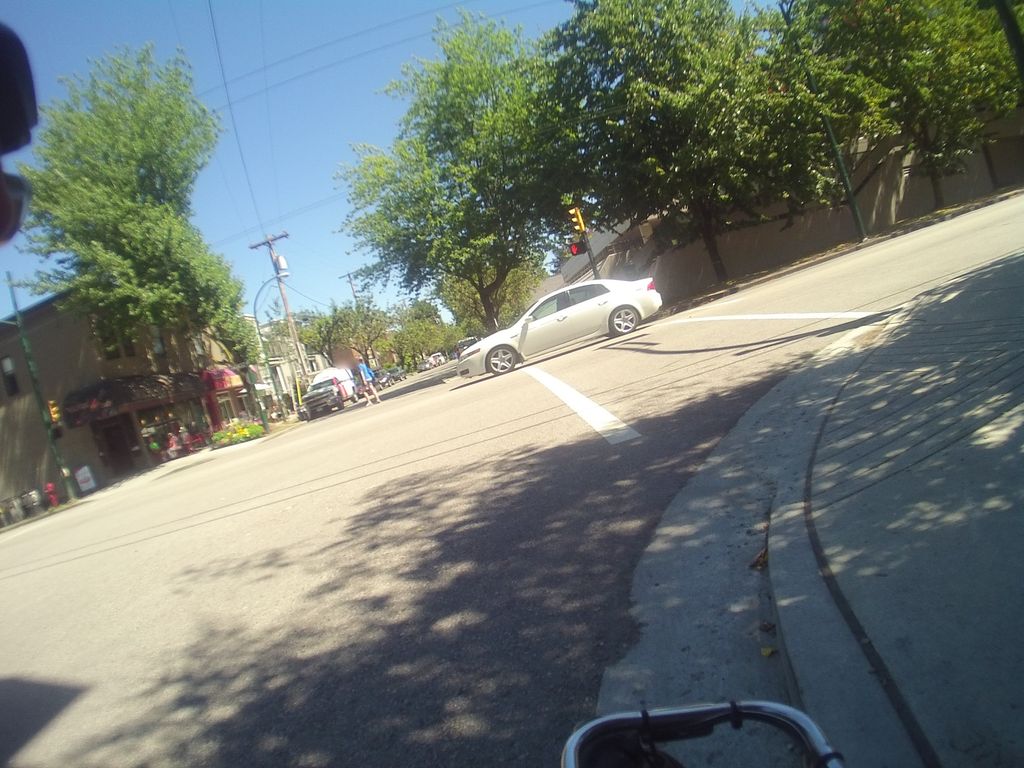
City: vancouver